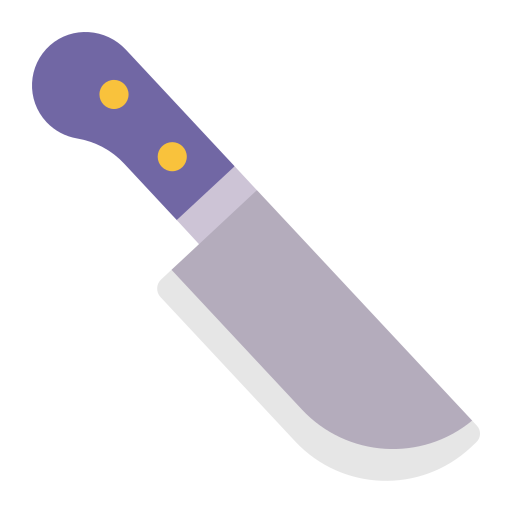
kitchen knife flat